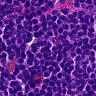
Metastatic tissue present: no